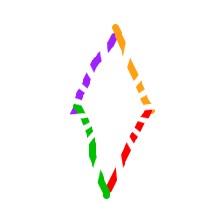
Shape: rhombus